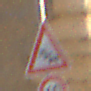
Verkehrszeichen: Stau
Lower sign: Geschwindigkeit40
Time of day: Midday
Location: Outdoor (Urban)
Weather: Clear
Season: NotSpecified
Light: Natural